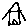
Label: house